RGB frame:
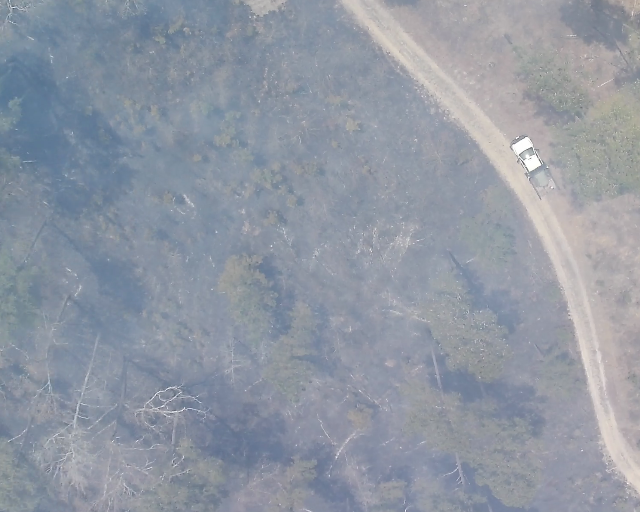
Thermal frame:
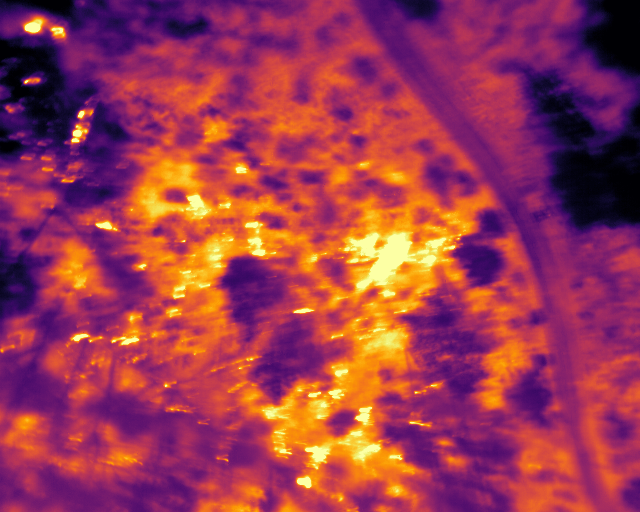
Captured: 2026-02-26 03:40:03
Pixels at or above 80 °C: 837 (fraction of frame: 0.002554)